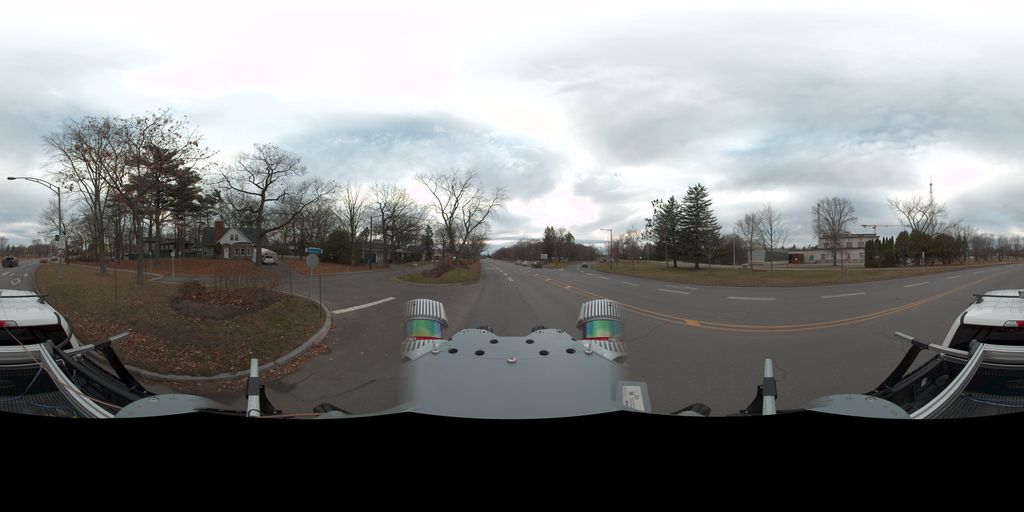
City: quebec_city